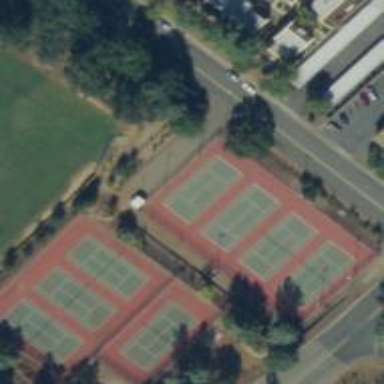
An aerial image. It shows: Tennis court on the leisure land pitch.